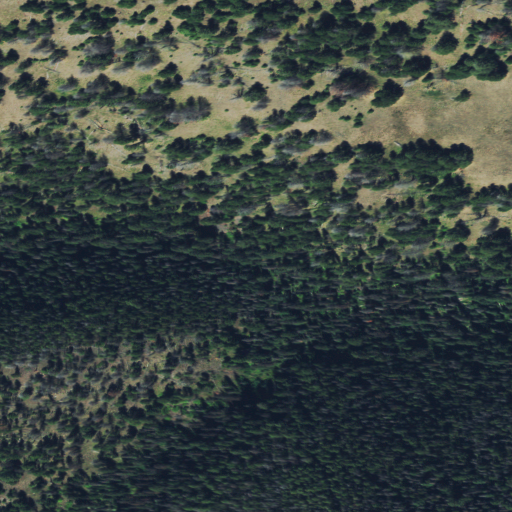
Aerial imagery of valley in Montana named Goose Gulch containing evergreen forest, shrub, and grassland